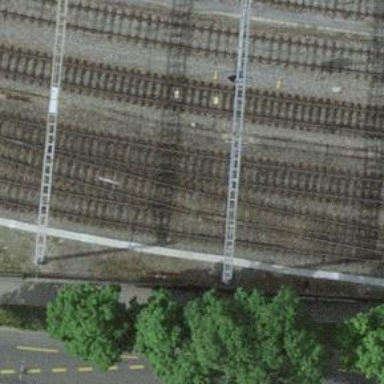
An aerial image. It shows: Single railway track with electrified contact line.